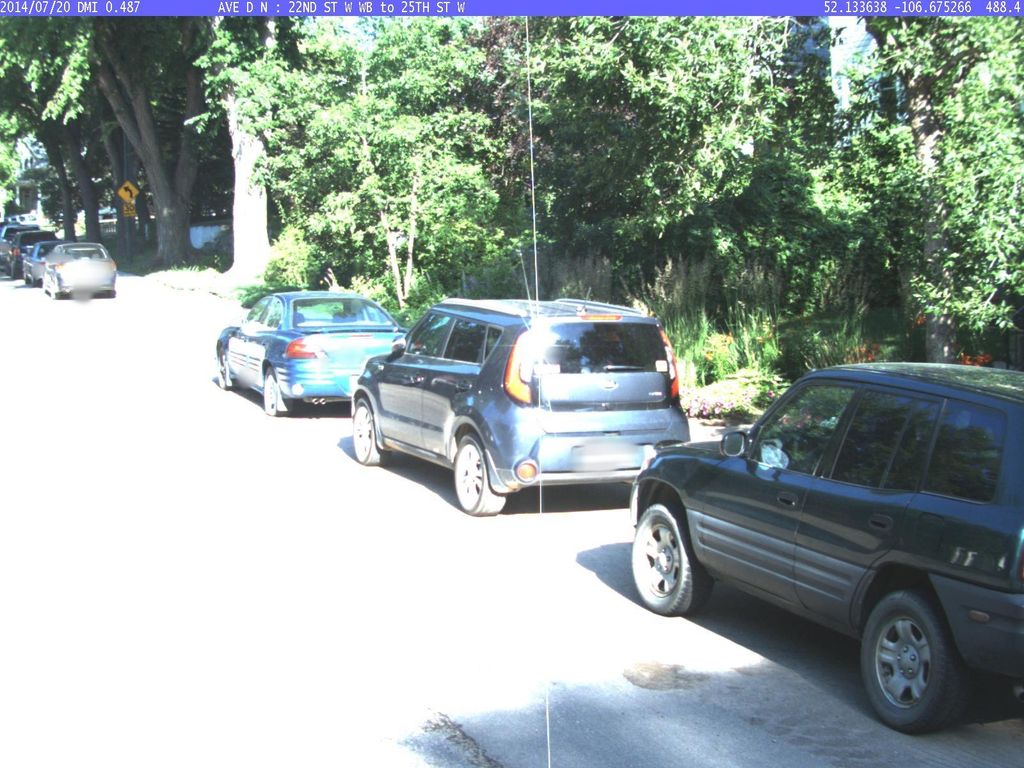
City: saskatoon